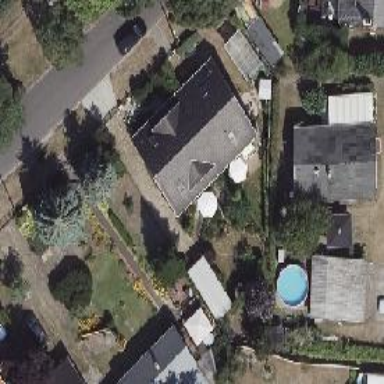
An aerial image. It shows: Gabled roof house.